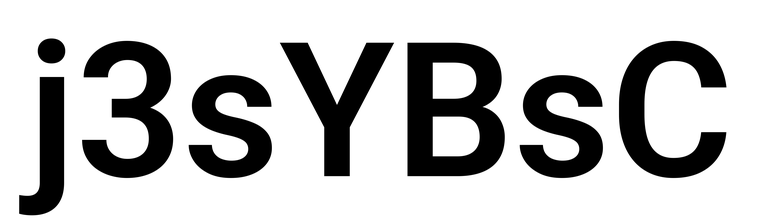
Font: Roboto_SemiBold